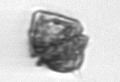
Label: Kryptoperidinium_triquetrum